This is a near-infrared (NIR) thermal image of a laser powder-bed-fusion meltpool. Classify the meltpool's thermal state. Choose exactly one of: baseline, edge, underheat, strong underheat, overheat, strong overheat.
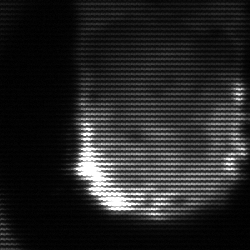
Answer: baseline